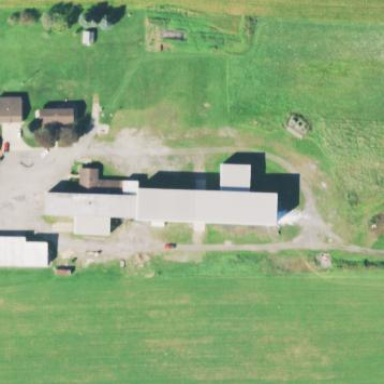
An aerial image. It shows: Farmyard area.